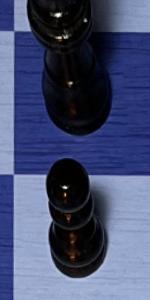
Label: Pawn_Black